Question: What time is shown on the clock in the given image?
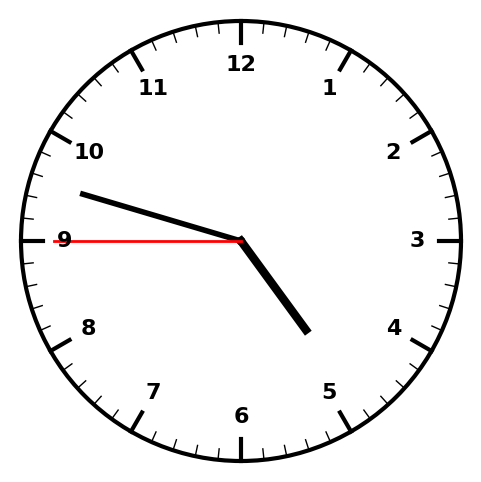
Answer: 04:47:45